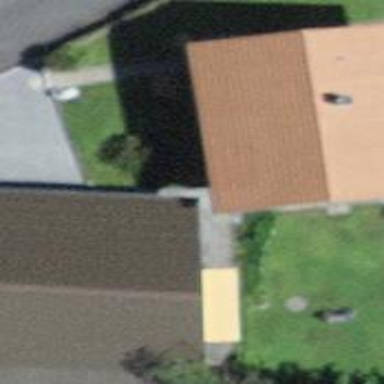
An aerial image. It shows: Residential building.